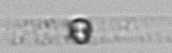
Label: Dactyliosolen_blavyanus